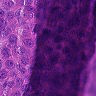
Metastatic tissue present: yes